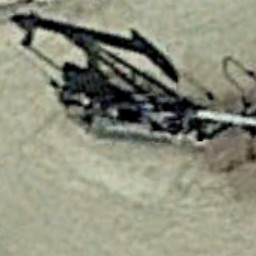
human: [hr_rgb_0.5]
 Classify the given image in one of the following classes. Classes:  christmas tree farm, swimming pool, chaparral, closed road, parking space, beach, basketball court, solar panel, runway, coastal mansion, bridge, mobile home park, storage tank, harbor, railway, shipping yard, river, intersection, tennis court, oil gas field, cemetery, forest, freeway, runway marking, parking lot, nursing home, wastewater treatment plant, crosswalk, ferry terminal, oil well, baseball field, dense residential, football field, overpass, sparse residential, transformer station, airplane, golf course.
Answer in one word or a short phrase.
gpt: oil well